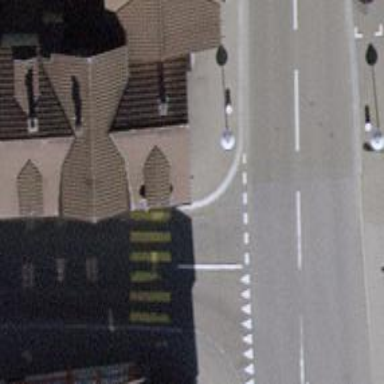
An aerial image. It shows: Part of building.